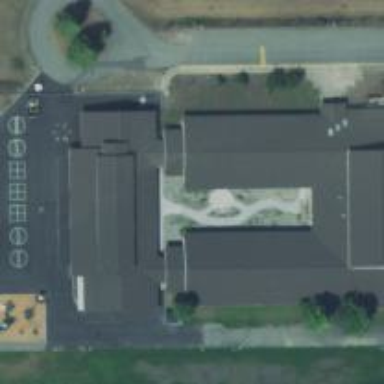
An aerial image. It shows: School building.